Interaction volume radius: 10 \u00c5
Interaction volume height: 10 \u00c5
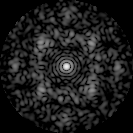
Disorder parameter: 0.6042